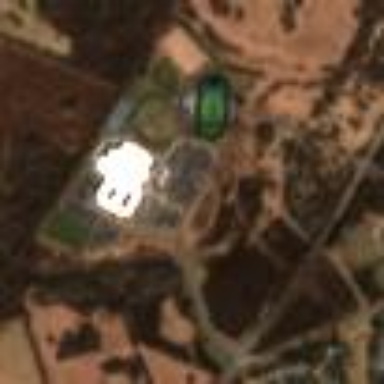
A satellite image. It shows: School.